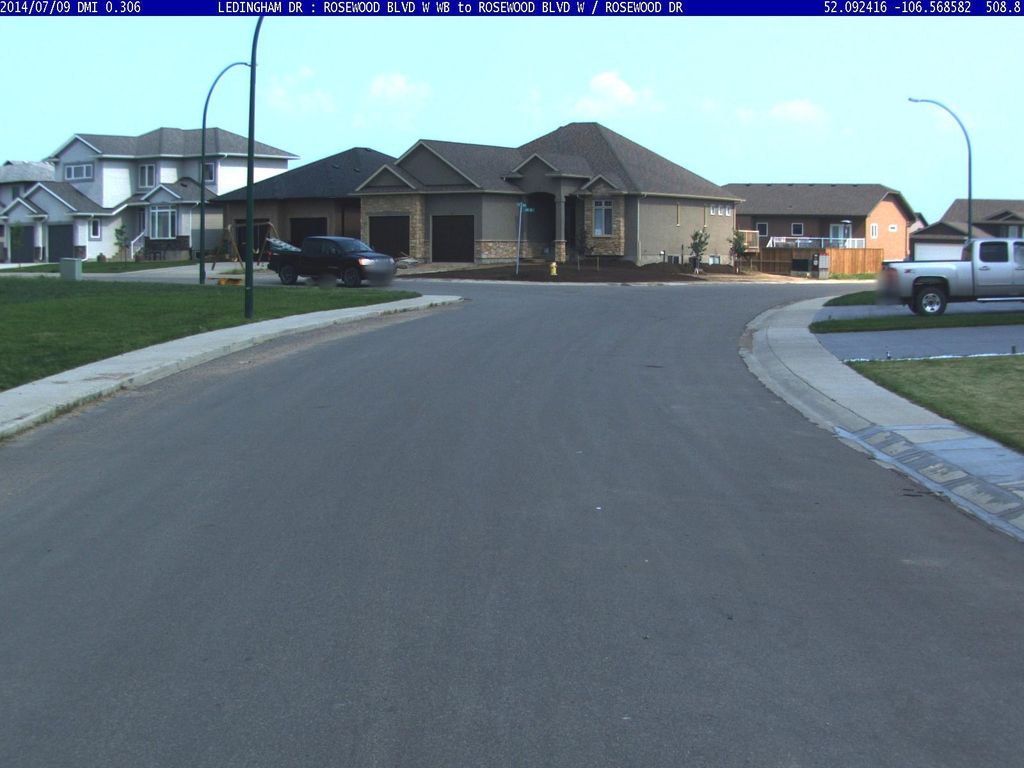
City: saskatoon